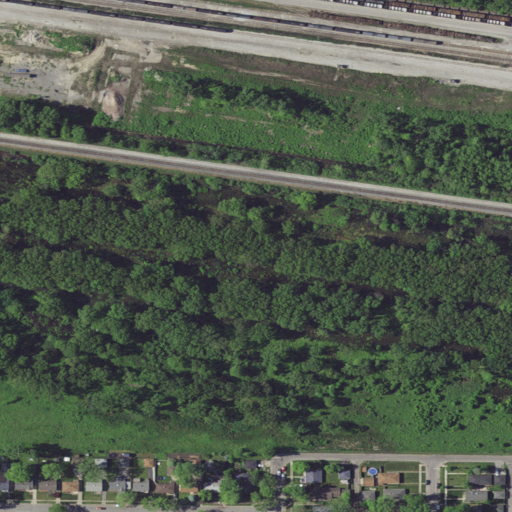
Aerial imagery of dune(s) in Indiana named Gibson Woods Nature Preserve Dune and Swale Complex (Minor) containing woody wetlands, low intensity development, medium intensity development, open development, deciduous forest, and high intensity development